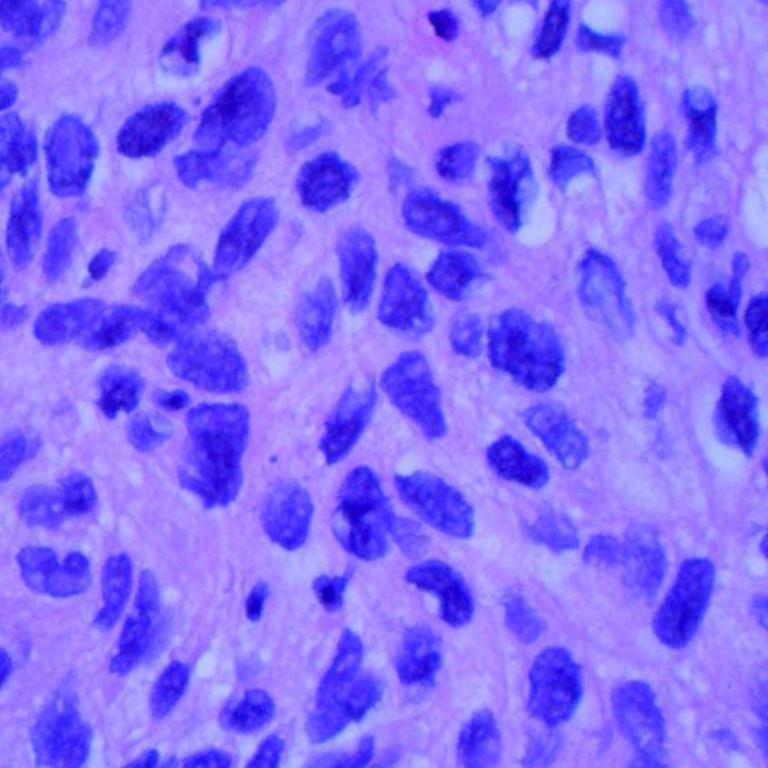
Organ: lung
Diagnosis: squamous carcinomas